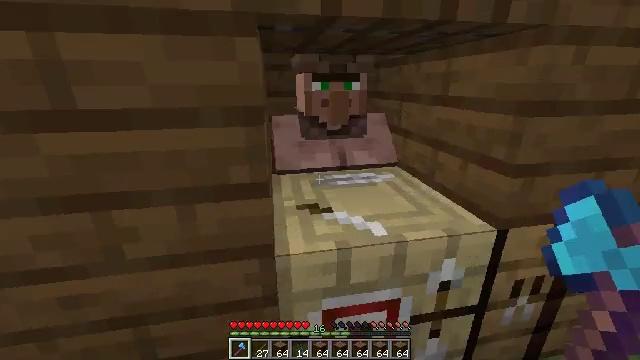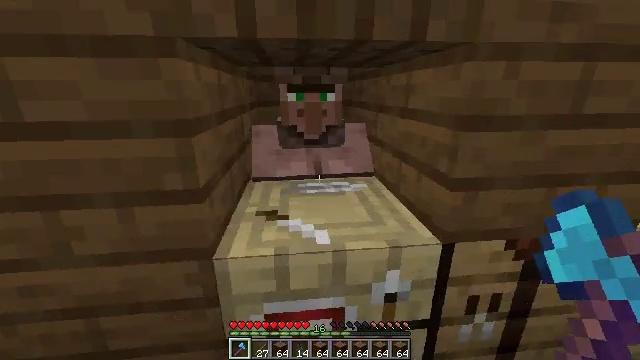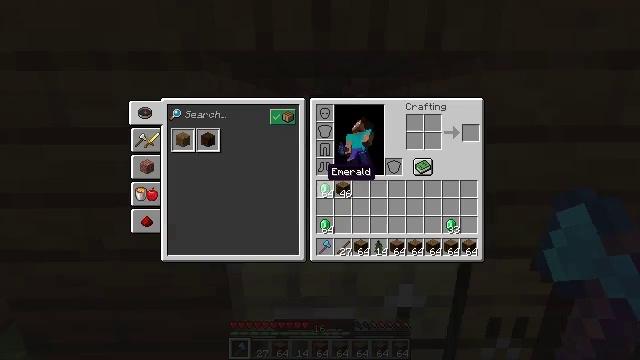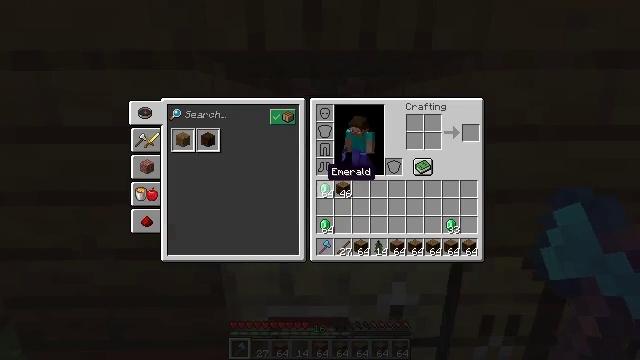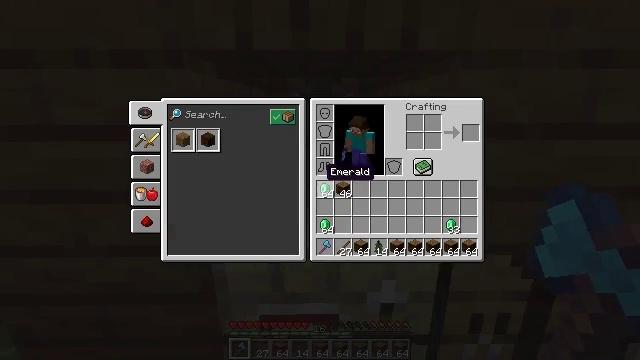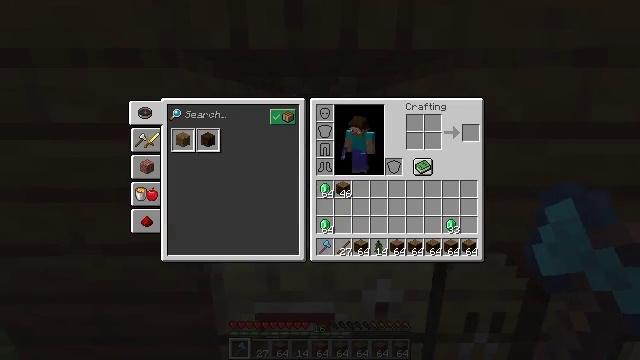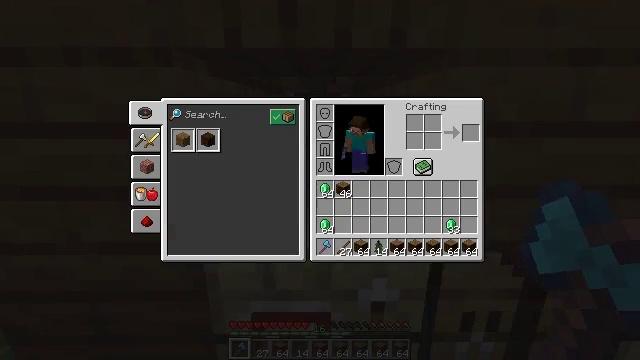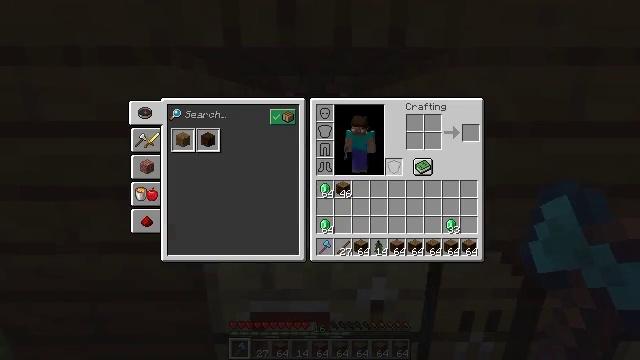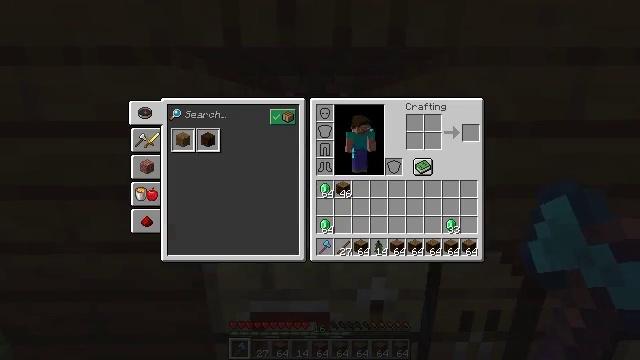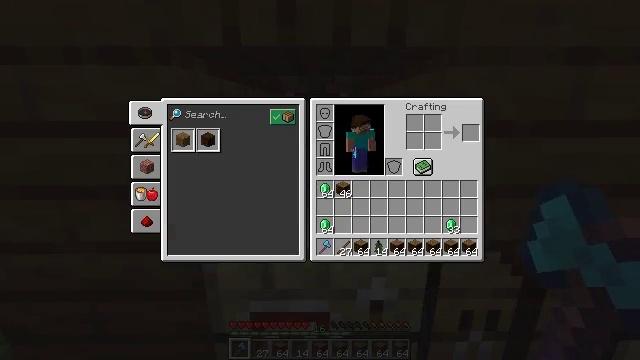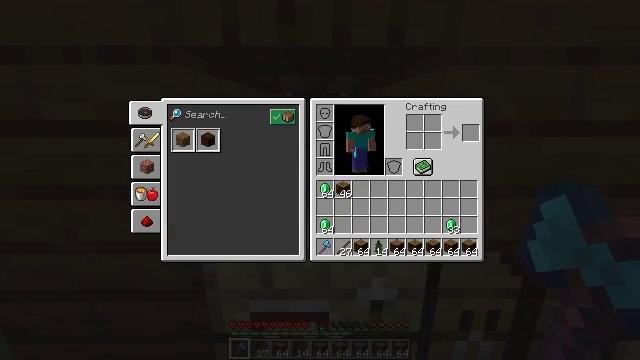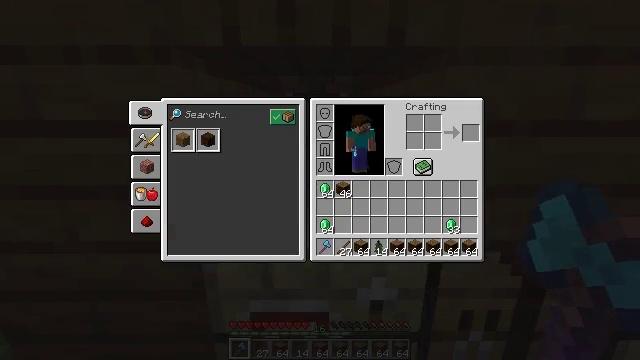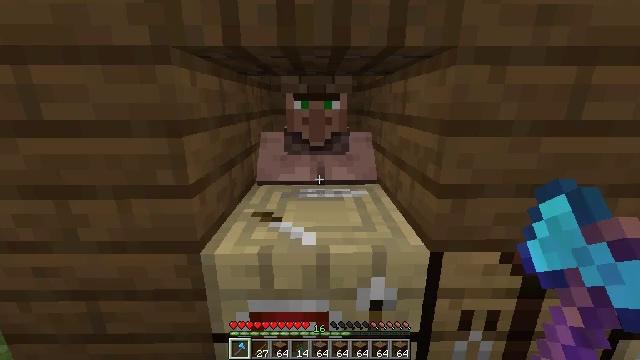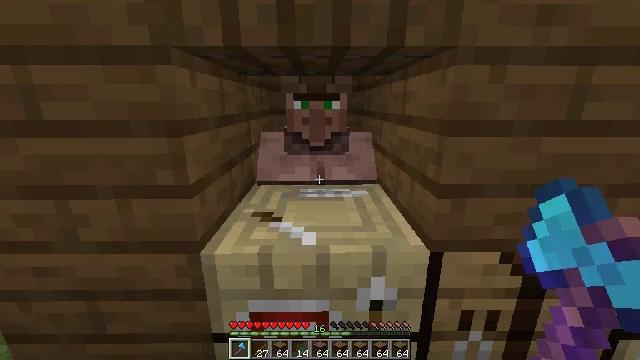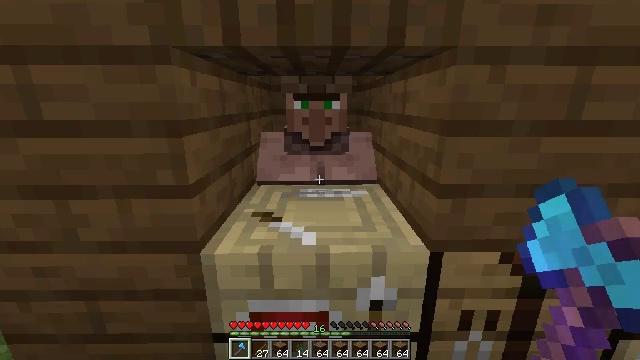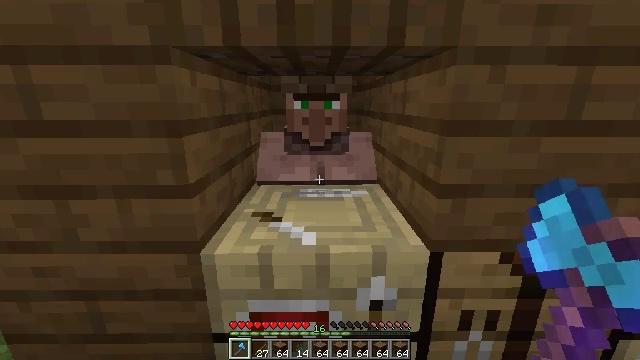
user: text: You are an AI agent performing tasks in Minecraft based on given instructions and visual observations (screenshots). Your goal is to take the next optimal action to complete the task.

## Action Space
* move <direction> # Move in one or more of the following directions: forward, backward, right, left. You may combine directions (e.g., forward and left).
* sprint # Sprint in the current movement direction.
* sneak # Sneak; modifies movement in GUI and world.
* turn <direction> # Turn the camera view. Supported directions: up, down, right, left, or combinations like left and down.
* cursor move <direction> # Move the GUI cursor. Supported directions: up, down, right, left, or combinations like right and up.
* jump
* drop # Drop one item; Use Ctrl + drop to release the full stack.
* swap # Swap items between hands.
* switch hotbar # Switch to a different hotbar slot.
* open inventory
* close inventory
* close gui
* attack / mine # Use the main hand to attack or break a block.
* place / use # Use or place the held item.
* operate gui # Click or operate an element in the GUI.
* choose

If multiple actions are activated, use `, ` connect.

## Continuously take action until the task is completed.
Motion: motion action
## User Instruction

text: Get the fletching table back into the inventory.
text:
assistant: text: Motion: turn left and up
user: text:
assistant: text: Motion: turn left and up, close inventory
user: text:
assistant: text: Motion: close inventory
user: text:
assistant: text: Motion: close inventory
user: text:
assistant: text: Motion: open gui
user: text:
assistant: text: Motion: cursor move right and up
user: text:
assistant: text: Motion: cursor move right and up
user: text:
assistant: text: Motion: cursor move right
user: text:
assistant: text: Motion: no_op
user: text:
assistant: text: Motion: no_op
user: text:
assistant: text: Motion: no_op
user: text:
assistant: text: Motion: no_op
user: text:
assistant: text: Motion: close gui
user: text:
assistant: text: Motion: open inventory
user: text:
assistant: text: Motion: no_op
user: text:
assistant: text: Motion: move forward
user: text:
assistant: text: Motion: move forward, turn left
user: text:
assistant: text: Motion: move forward
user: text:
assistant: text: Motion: move forward
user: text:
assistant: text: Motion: move forward, turn right and down
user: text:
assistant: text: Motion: move forward, turn right and down
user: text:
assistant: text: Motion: move forward, turn down
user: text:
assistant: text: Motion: turn down
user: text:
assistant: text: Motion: no_op
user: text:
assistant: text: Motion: turn right
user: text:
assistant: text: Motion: turn right and up
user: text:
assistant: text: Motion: turn right and up
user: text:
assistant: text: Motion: turn right and up
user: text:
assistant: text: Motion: move right
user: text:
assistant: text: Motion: move right